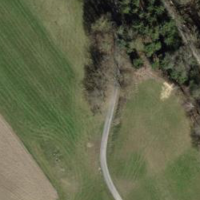
EUNIS habitat code: 25
Species observed at this site:
Allium ursinum
Lamium galeobdolon